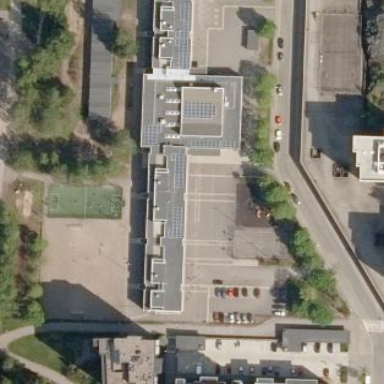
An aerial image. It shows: Public building.